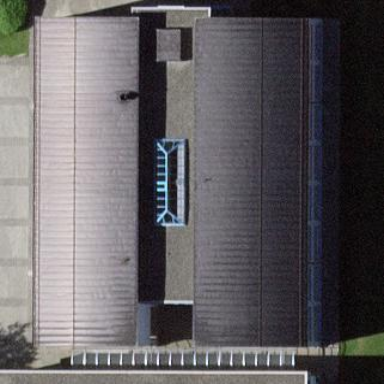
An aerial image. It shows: School building.